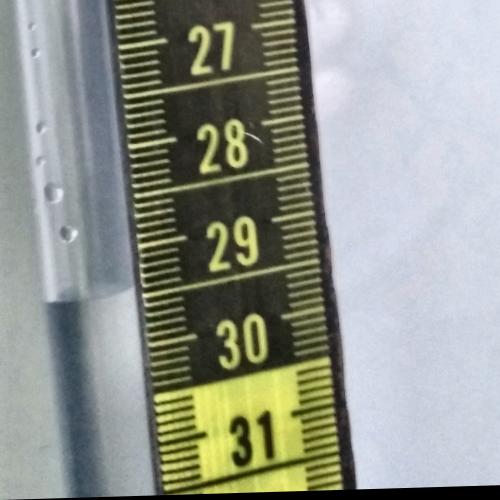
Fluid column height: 29.4 cm